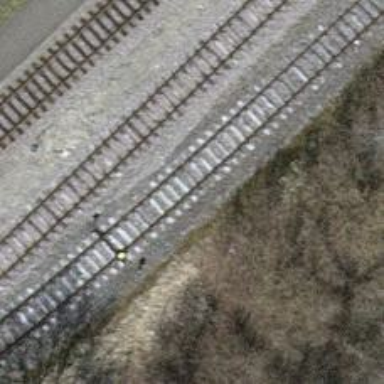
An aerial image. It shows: Preserved rail siding with one track.